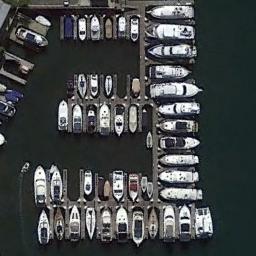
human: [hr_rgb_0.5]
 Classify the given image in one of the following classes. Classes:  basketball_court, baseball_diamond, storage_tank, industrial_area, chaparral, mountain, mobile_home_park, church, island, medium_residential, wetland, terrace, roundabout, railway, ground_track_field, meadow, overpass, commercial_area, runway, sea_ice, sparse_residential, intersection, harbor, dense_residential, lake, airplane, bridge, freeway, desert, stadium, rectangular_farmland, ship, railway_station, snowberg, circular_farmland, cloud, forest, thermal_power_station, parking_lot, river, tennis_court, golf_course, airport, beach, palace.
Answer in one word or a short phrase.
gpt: harbor